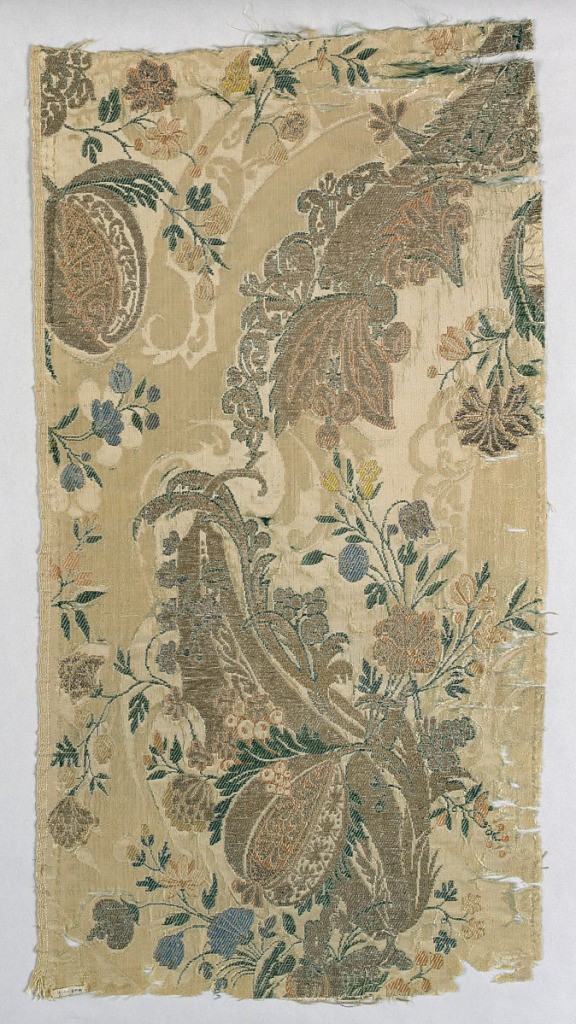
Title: Fragment
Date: late 17th–early 18th century
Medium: silk, metallic yarns Technique: damask weave with supplementary weft patterning (brocaded)
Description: Fragment of taupe silk damask in the 'Bizarre' style, showing a design of meandering scroll with florals brocaded in metallic yarns and colored silks. One selvage present.